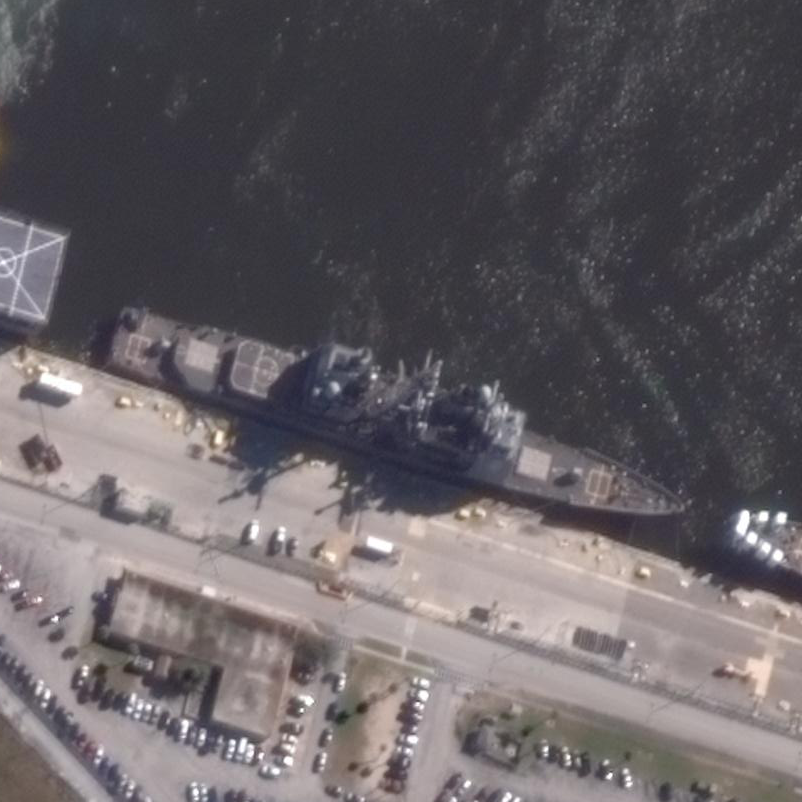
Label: cruiser